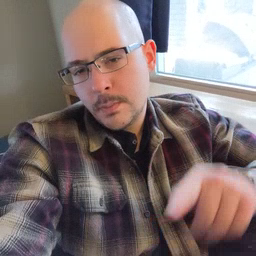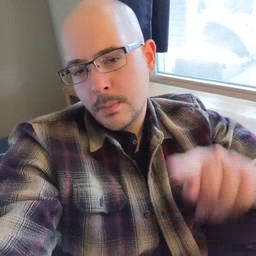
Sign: cry